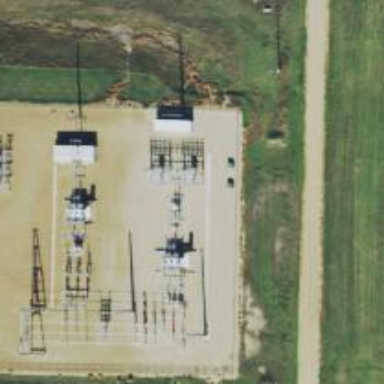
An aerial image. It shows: Substation for power.